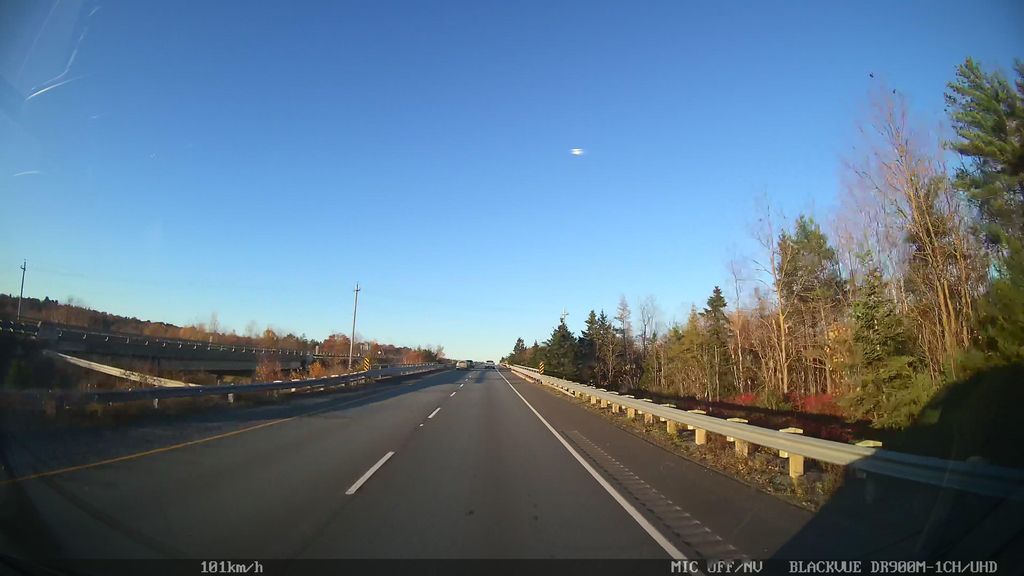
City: halifax